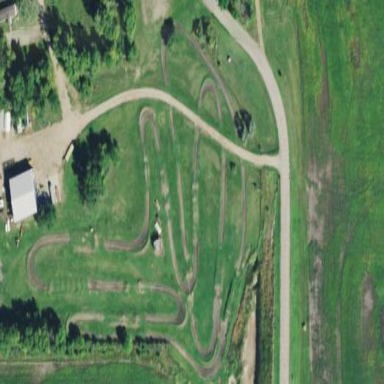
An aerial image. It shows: Raceway track with dirt surface.